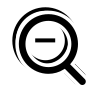
Cursor type: zoom_out
OS/theme: linux-notwaita
Variant: black